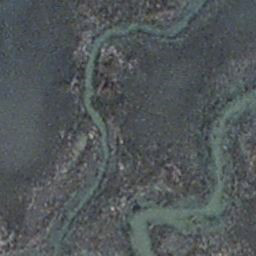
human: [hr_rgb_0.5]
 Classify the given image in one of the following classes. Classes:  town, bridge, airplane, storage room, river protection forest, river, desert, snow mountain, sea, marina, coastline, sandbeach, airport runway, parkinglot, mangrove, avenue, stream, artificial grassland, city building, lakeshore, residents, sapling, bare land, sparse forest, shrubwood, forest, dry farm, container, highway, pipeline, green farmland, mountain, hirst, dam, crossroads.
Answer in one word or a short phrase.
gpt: stream